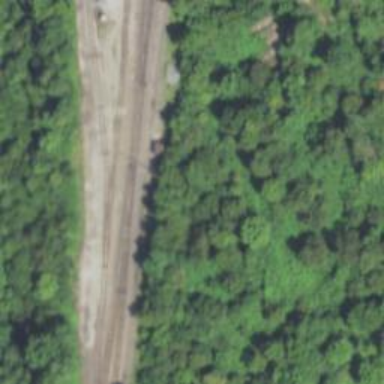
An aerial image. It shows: Outdoor signal box located along the railway.